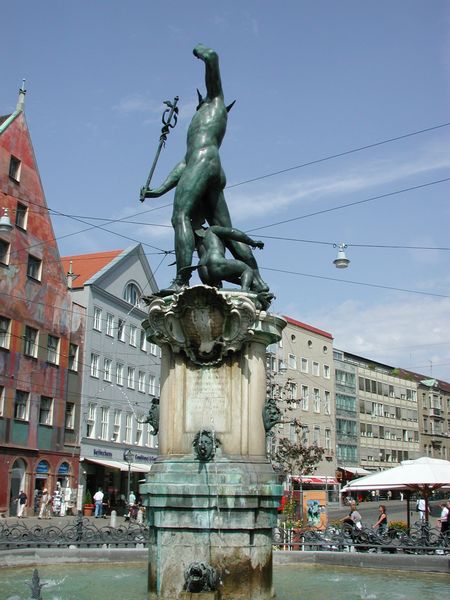
Titel: Merkurbrunnen in Augsburg
Künstler: Adriaen de Vries
Standort: Augsburg, Moritzplatz (EU - D - B)
Schlagwörter: akt, gott, himmel, mann, nackt, wasser, menschen, stadt, fenster, lampe, laterne, straße, haus, rot, schirm, sonnenschirm, sockel, stein, häuser, figur, kind, brunnen, putto, skulptur, statue, fassade, fassaden, stab, markt, platz, spielen, inschrift, bronze, plastik, foto, medaillon, bayern, kabel, denkmal, wanne, wasserhahn, marktplatz, muschel, hahn, hermes, merkur, verstecken, schlagen, wasserbecken, brunne, bronzeguss, weber, häuserzeile, augsburg, innenstadt, fassadenmalerei, neptun, brunnenfigur, hermesstab, kondenzstreifen, zunfthaus, weberzunfthaus